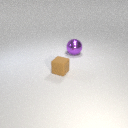
large purple metal sphere to the right of small brown rubber cube